Question: I have compiled my project in Eclipse. It is a Java EE project with JPA entities.
I get this error where the '@NamedQuery' annotation is not understood when it has an 'IN' clause in it.

Is this maybe a wrong dependency on a Java EE library?
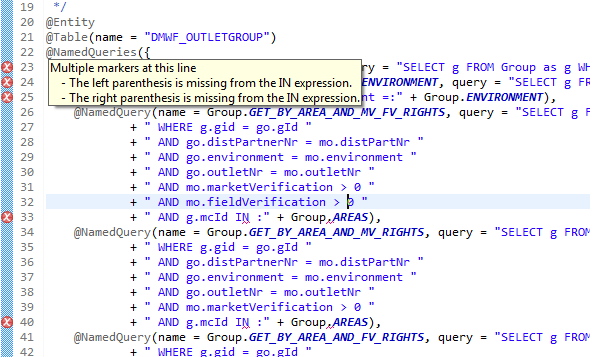
Answer: These errors are produced by Dali (an Eclipse JPA tooling plug-in). The Dali JPQL parser cannot parse concatenated strings. You can disable the Dali JPQL parser via the Preferences:
Window > Preferences > Java Persistence > JPA > Errors/Warnings > Queries & Generators > Invalid or incomplete JPQL queries
You can find out a bit more about Dali here: <URL>